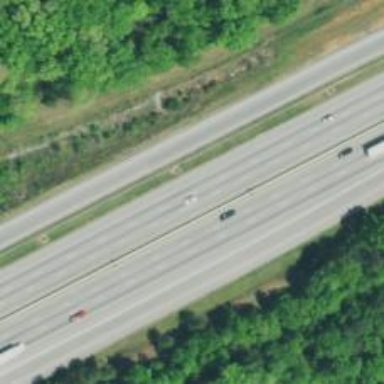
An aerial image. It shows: Asphalt motorway.